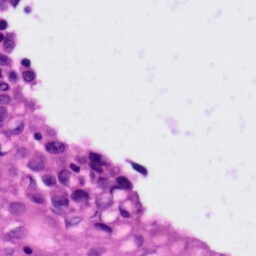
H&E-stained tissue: Tonsil